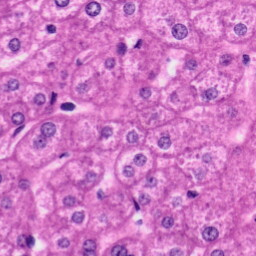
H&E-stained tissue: Liver